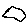
Label: hexagon